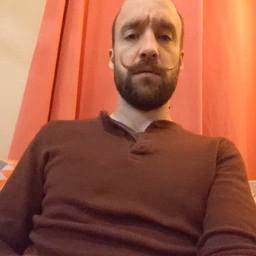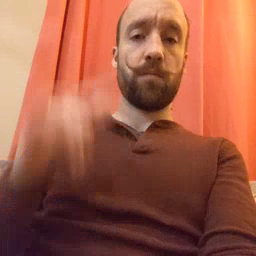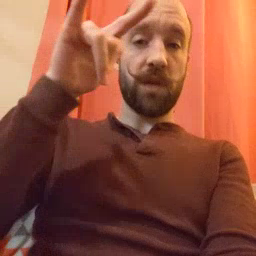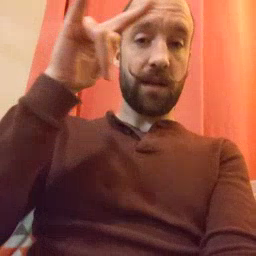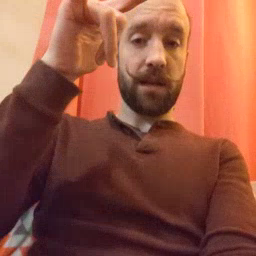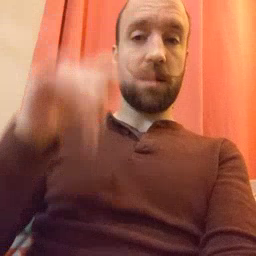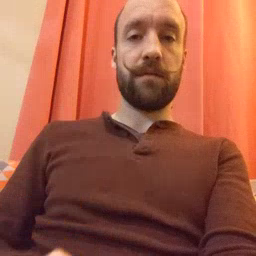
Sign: airplane